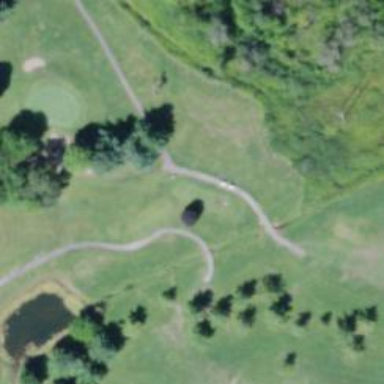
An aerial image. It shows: Grass area designated as golf tee.